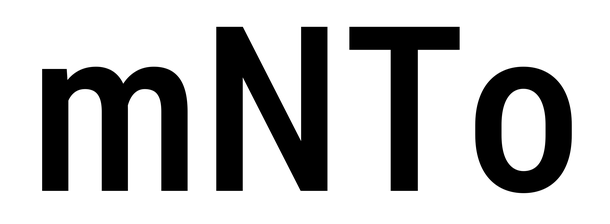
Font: Roboto_Condensed_Medium